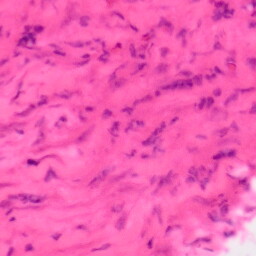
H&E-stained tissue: Colon